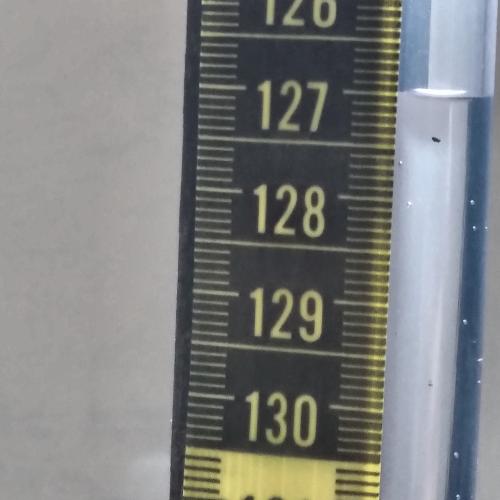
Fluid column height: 127.0 cm